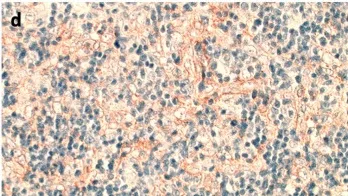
PD-L1 IHC (Clone 22 C3): Membranous positivity of the epithelial cells (20x).
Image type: pathology (immunostaining)